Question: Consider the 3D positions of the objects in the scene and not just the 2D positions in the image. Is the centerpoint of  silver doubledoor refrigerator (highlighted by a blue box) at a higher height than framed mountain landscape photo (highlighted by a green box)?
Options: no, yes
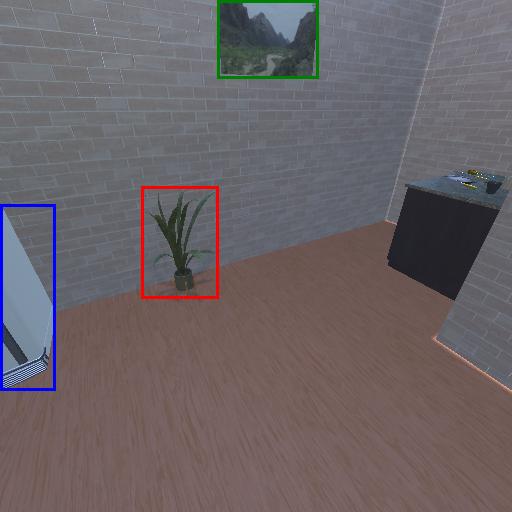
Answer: no